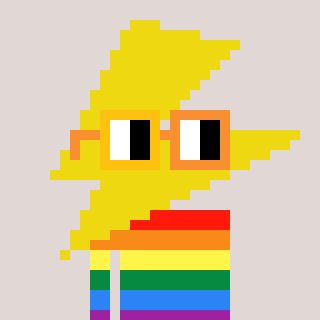
a pixel art character with square yellow and orange glasses, a lightning bolt-shaped head and a grayscale-colored body on a warm background